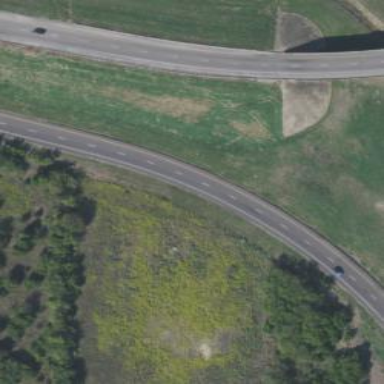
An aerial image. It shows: Secondary road with frontage access.